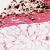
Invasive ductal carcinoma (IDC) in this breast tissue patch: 0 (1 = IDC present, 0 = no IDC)